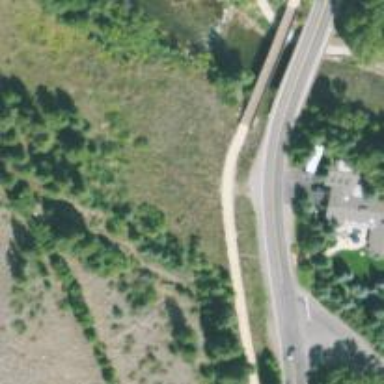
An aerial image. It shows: Cycleway.